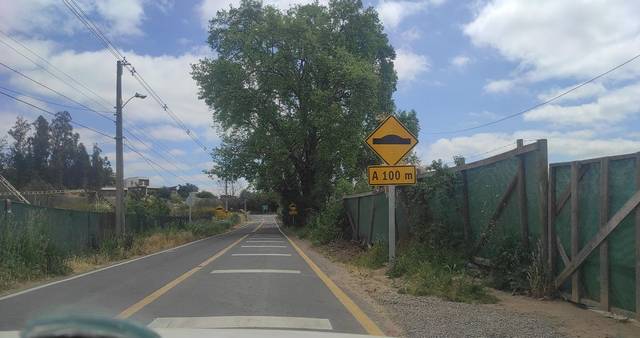
Region: Chile
Coordinates: -33.038, -71.233